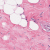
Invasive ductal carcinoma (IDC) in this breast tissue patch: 0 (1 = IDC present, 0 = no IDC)